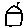
Label: house